I will show an image sequence of human cooking. I have annotated the images with numbered circles. Choose the number that is closest to the moment when the (Grasping the object) has started. You are a five-time world champion in this game. Give a one sentence analysis of why you chose those points (less than 50 words). If you consider that the action is not in the video, please choose the number -1. Provide your answer at the end in a json file of this format: {"points": []}
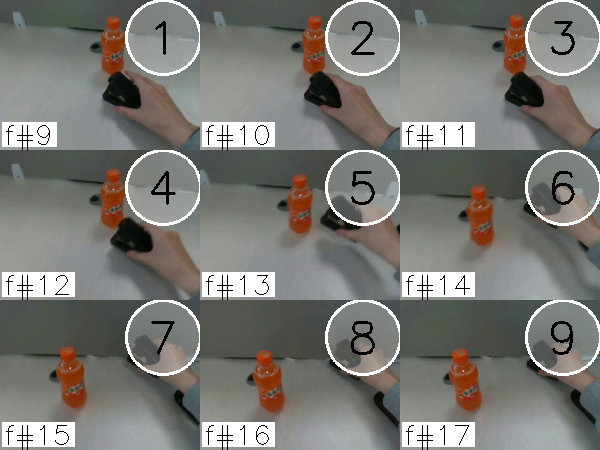
Frame 2 shows the clearest moment of hand-object contact.
{"points": [2]}